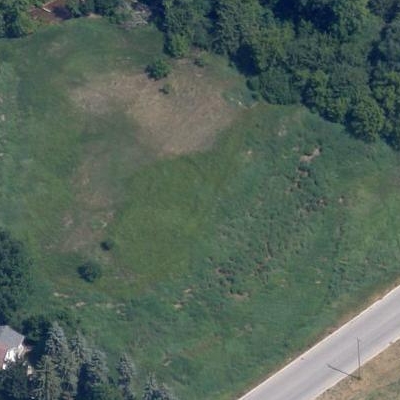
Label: Grass